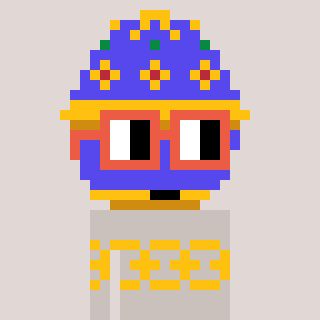
a pixel art character with square orange glasses, a faberge-shaped head and a foggrey-colored body on a warm background